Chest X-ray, PA view. Patient: 36 years old, sex F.
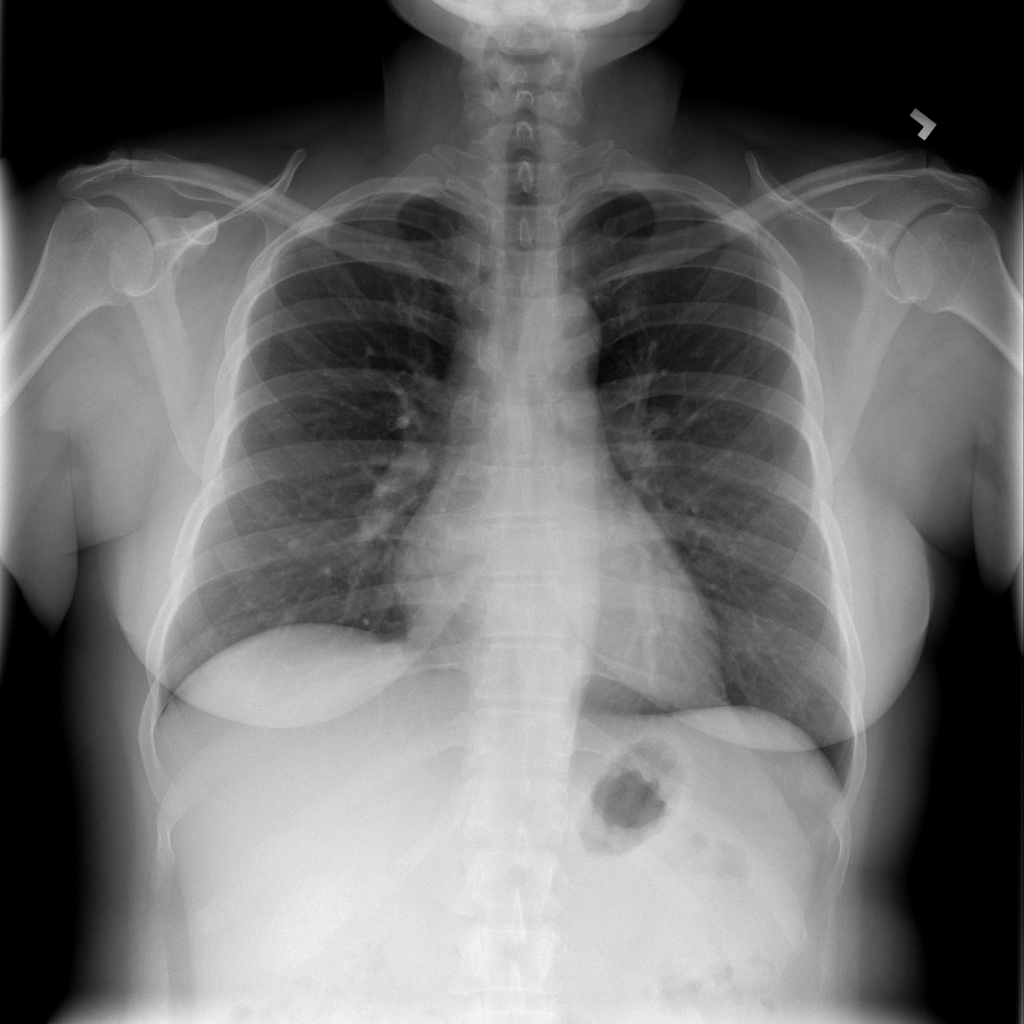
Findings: No Finding